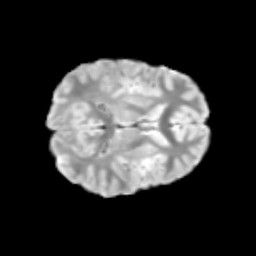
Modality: T2w
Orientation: axial
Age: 10
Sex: male
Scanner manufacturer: siemens
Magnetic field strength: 3 T
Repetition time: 3.8 s
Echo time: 0.07 s